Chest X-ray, AP view. Patient: 33 years old, sex M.
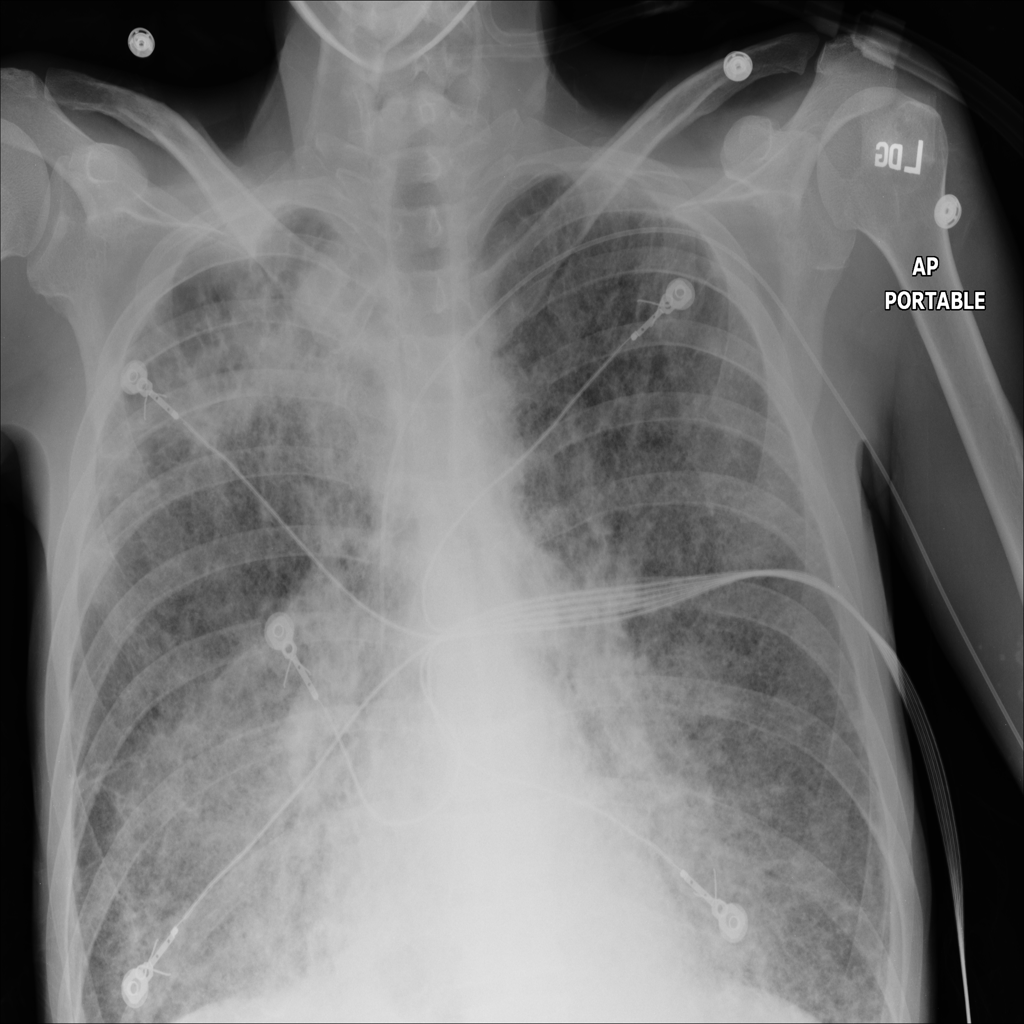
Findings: Effusion, Fibrosis, Pleural_Thickening